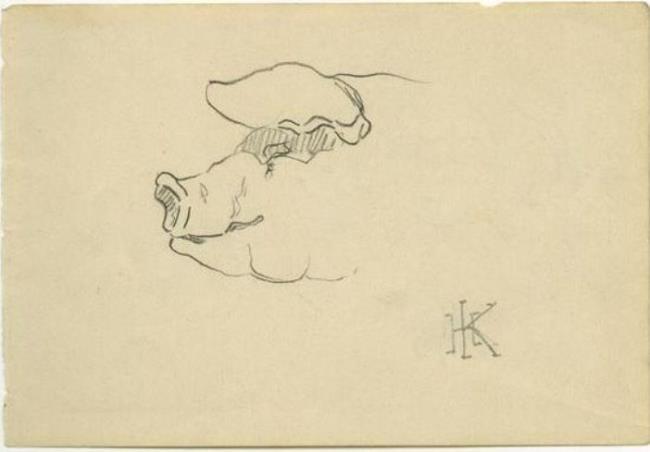
Title: Head of pig
Artist: Herman Kruyder
Earliest date: 1915
Latest date: 1920
Genre: drawing
Iconography: cattle
Keywords: pig, head (representation), profile